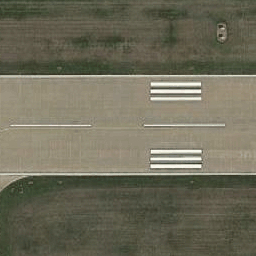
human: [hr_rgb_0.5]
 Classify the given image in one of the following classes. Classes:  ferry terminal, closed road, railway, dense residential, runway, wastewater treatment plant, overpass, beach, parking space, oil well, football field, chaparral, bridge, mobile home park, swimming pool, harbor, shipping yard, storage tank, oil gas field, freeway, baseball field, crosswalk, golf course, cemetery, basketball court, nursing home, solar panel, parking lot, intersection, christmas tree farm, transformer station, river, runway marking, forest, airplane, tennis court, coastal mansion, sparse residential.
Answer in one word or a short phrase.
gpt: runway